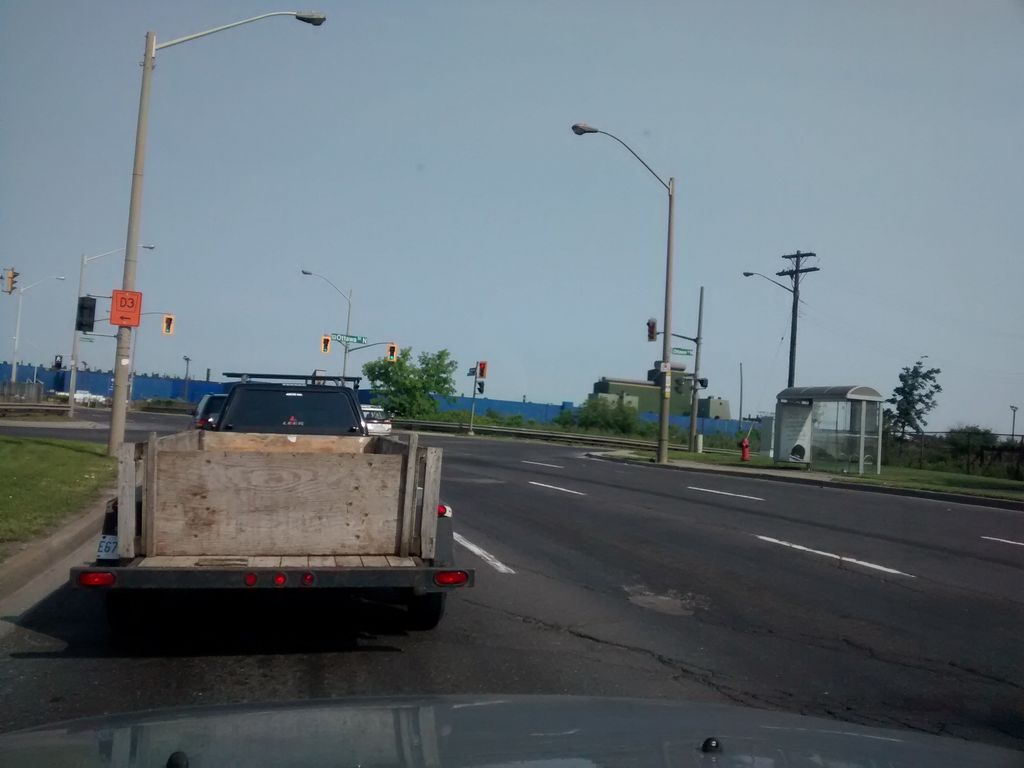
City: hamilton